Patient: sex M, age 79
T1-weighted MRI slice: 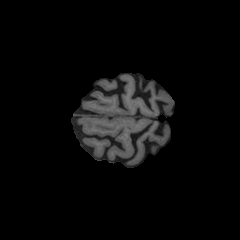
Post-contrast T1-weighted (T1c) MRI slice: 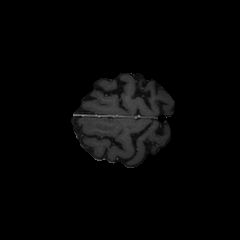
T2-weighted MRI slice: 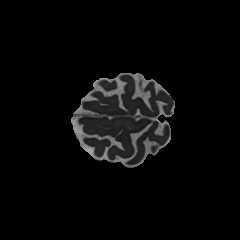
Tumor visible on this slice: no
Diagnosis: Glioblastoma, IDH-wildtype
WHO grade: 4